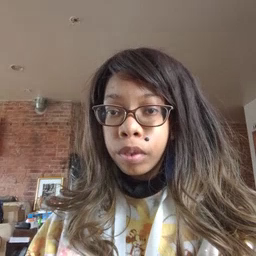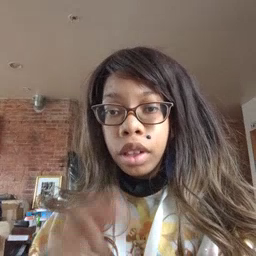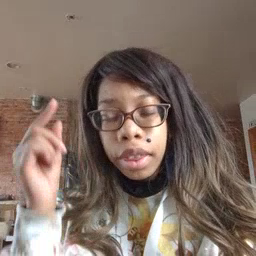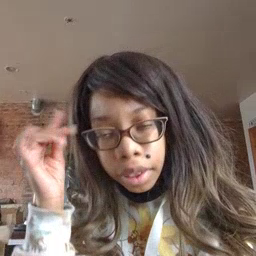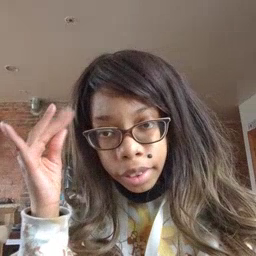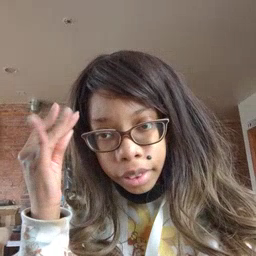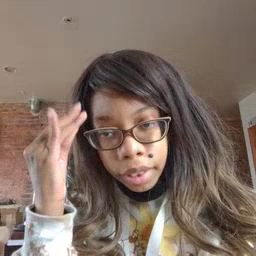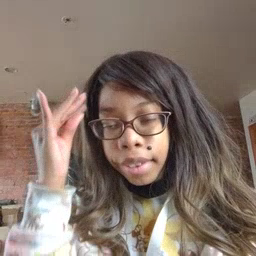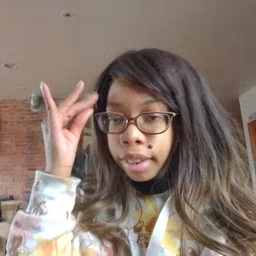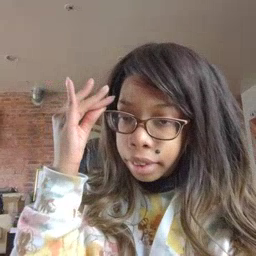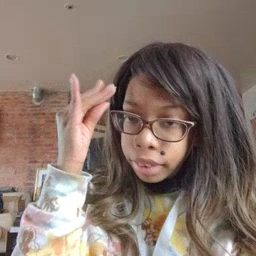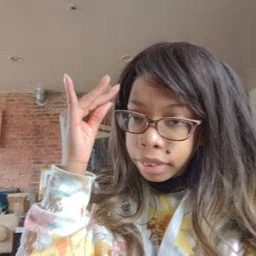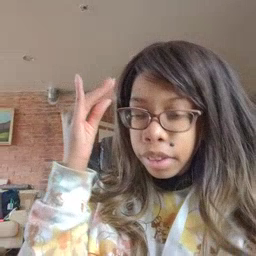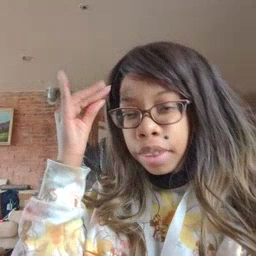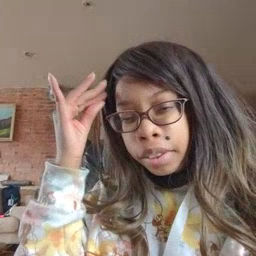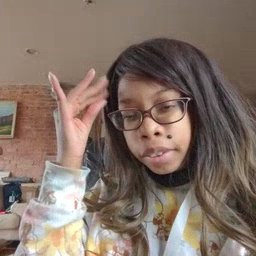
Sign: think